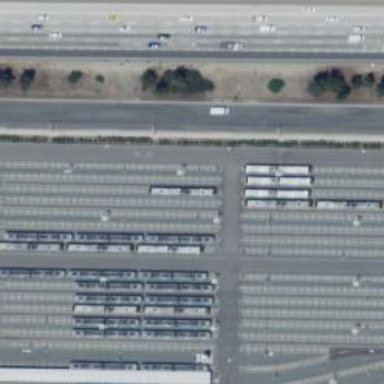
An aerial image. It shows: Light rail yard with electrified contact lines.